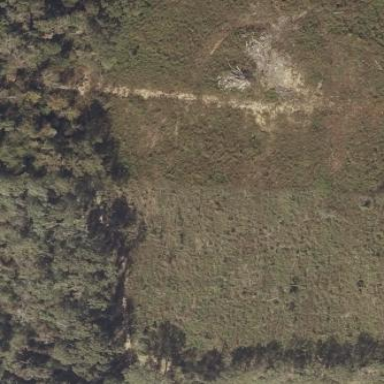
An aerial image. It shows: Forest dominated by needle-leaved trees.